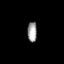
Tissue: lung
Cell type: Epithelial cells
Senescence score: 0.1895
Nuclear area (px): 187
Mean DAPI intensity: 157.663